Question: please guide me on the heat map display for confusion matrix .I have tried different fig size but not getting proper display.My code below and the screen shot

'''
def show_confusion_matrix(test_labels,predictions):
confusion=sk_metrics.confusion_matrix(np.argmax(test_labels,axis=1),np.argmax(predictions,axis=1))
confusion_normalized=confusion.astype('float')/confusion.sum(axis=1)
#confusion_normalized=confusion_matrix(np.argmax(y_test,axis=1),np.argmax(predictions,axis=1))
axis_labels=list(uniquelabel) ## unique labels has 120 dog breed names
fig,ax=plt.subplots(figsize=(30,70))
ax=sns.heatmap(confusion_normalized,xticklabels=axis_labels,yticklabels=axis_labels,
linewidths=0.10,cmap='Blues',annot=True,fmt='.2f',square=True)
plt.title('Confusion_matrix')
plt.ylabel("True Label")
plt.xlabel("Predicted Label")
show_confusion_matrix(y_test,predictions)
'''
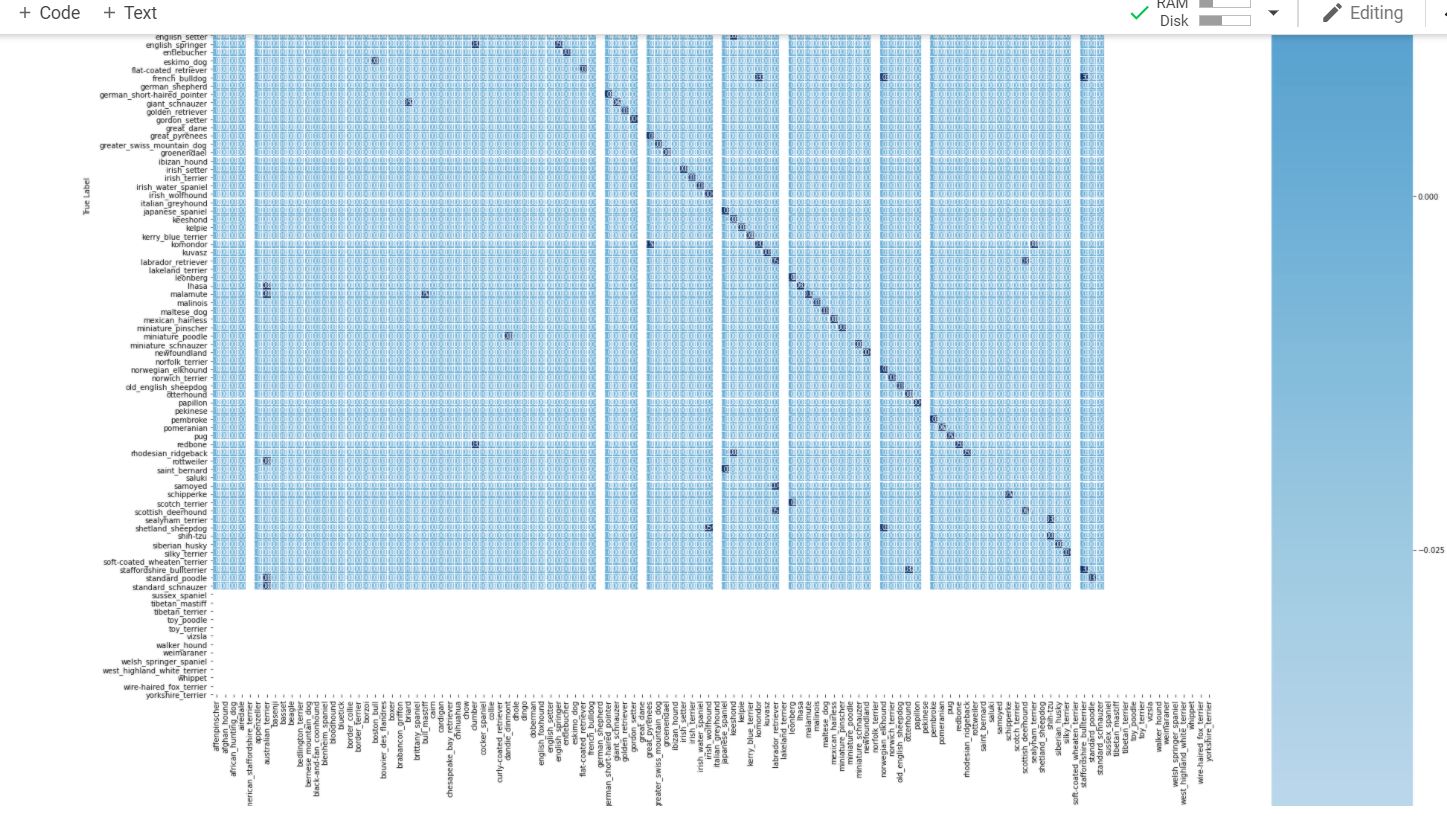
Answer: The first problem I spot is font-size
'''
from seaborn import set
from seaborn import set_style
set(font_scale=1.8)
set_style("darkgrid")
'''
or you can set style <URL>
You have lots of features, therefore I suggest you apply mask for a simple approach.
'''
from numpy import zeros_like
from numpy import triu_indices_from
mask = zeros_like(confusion_normalized)
mask[triu_indices_from(mask)] = True
'''
You need to use 'confusion_normalized' since you want to plot the normalized confusion matrix.
'''
from seaborn import axes_style
from matplotlib.pyplot import subplots
with axes_style("white"):
f, ax = subplots(figsize=(15, 15))
ax = heatmap(confusion_normalized,
annot=True,
mask=mask,
vmax=1,
vmin=0,
square=True,
cmap="YlGnBu",
linewidths=1.5,
annot_kws={"size": 18})
savefig('heatmap.png')
'''
<URL>